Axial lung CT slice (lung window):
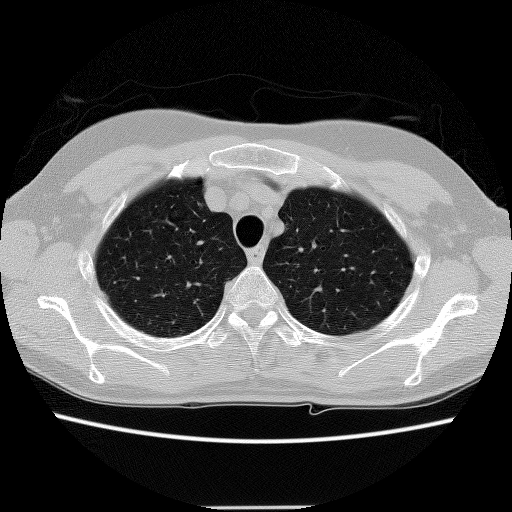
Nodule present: no